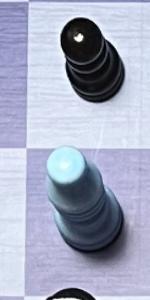
Label: Bishop_White